Question: []
The style is not beautiful, How can i custom the mail title or mail content?
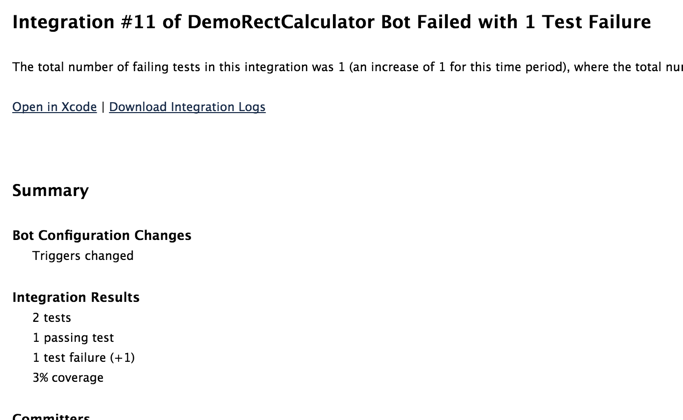
Answer: make a customize trigger to send mail notification, we can get <URL> to fill the custom content in mail.